Interaction volume radius: 10 \u00c5
Interaction volume height: 45 \u00c5
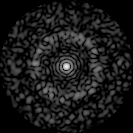
Disorder parameter: 0.8288